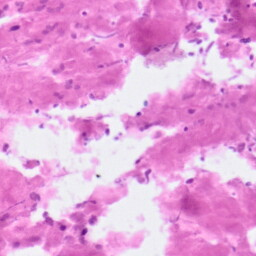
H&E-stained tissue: Pancreatic